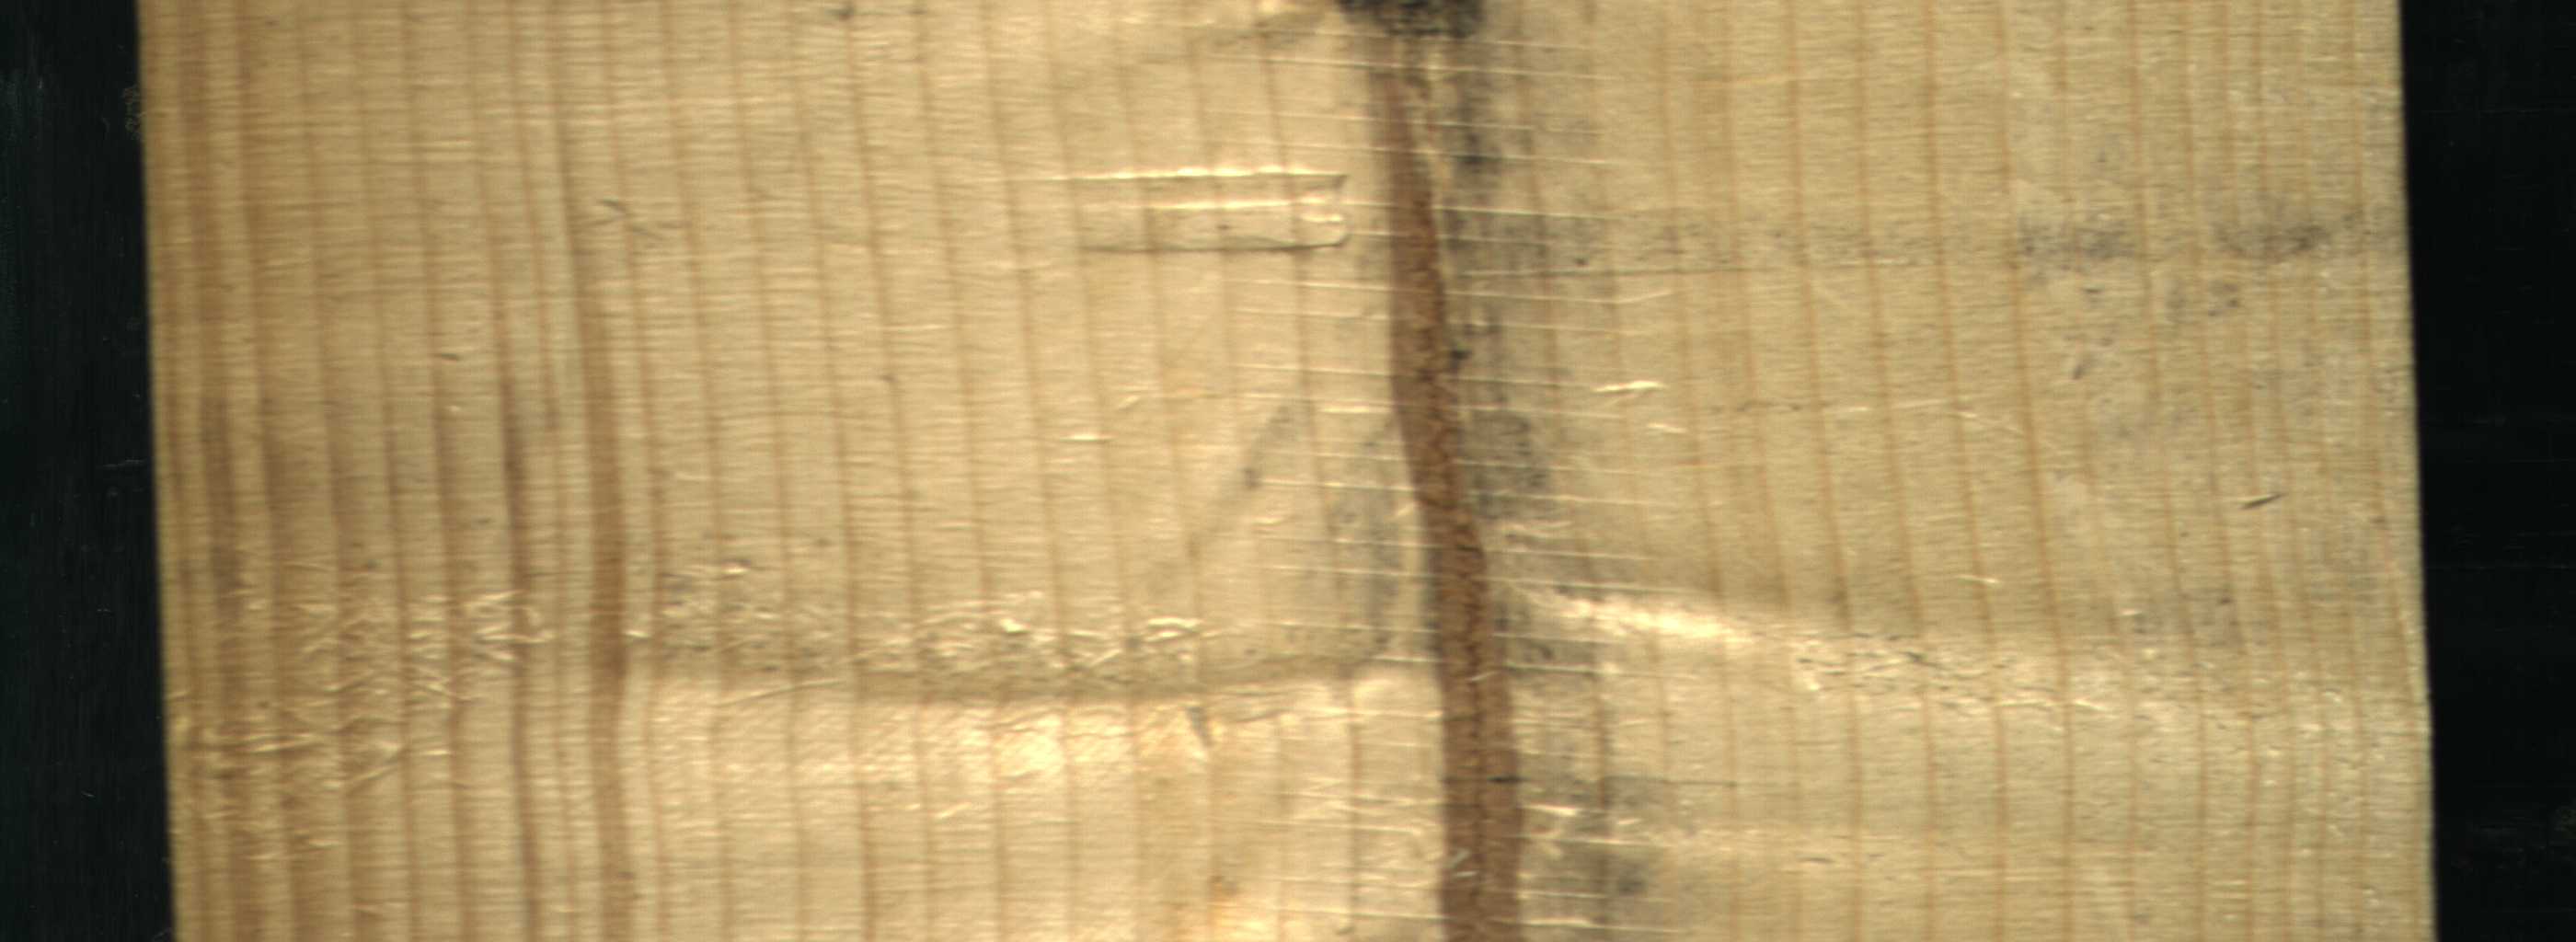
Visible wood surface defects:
Marrow